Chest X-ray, PA view. Patient: 34 years old, sex F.
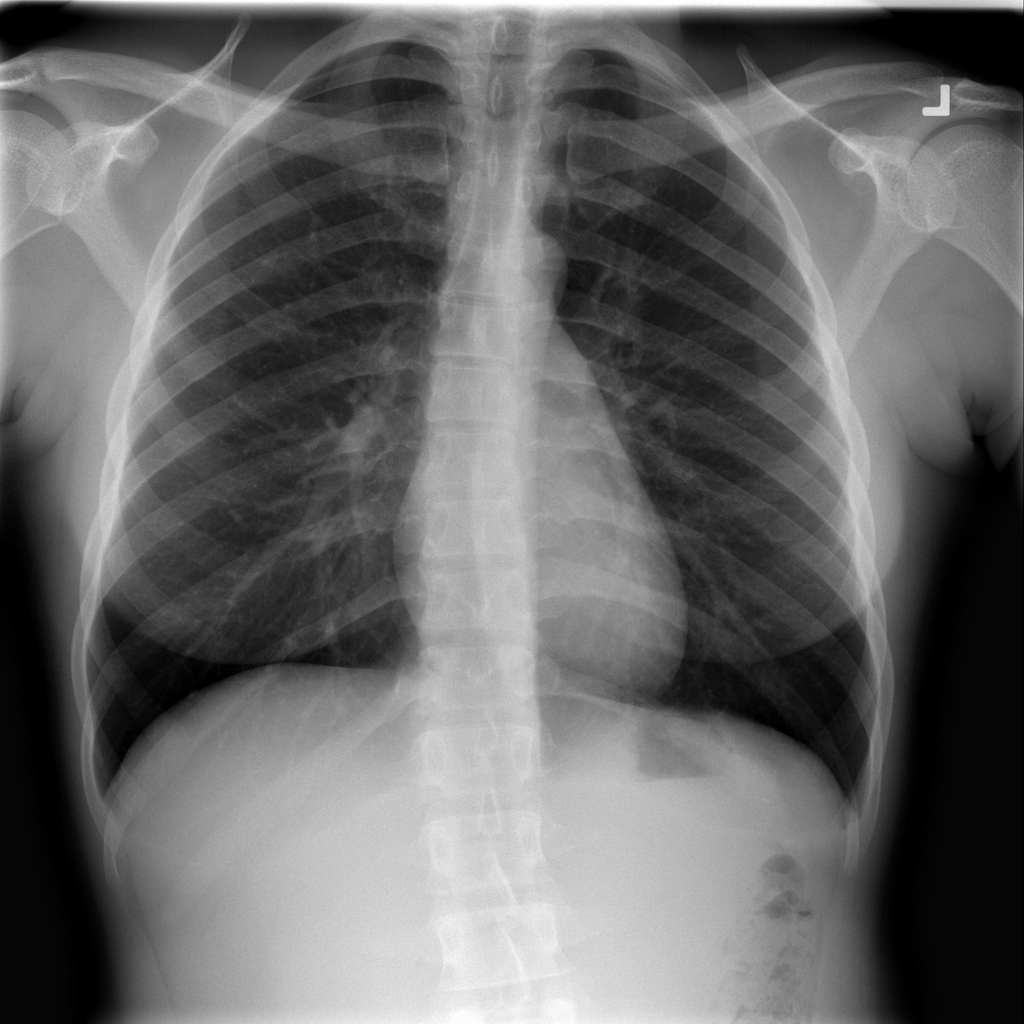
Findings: No Finding